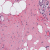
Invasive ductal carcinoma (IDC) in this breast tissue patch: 0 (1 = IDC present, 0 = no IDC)